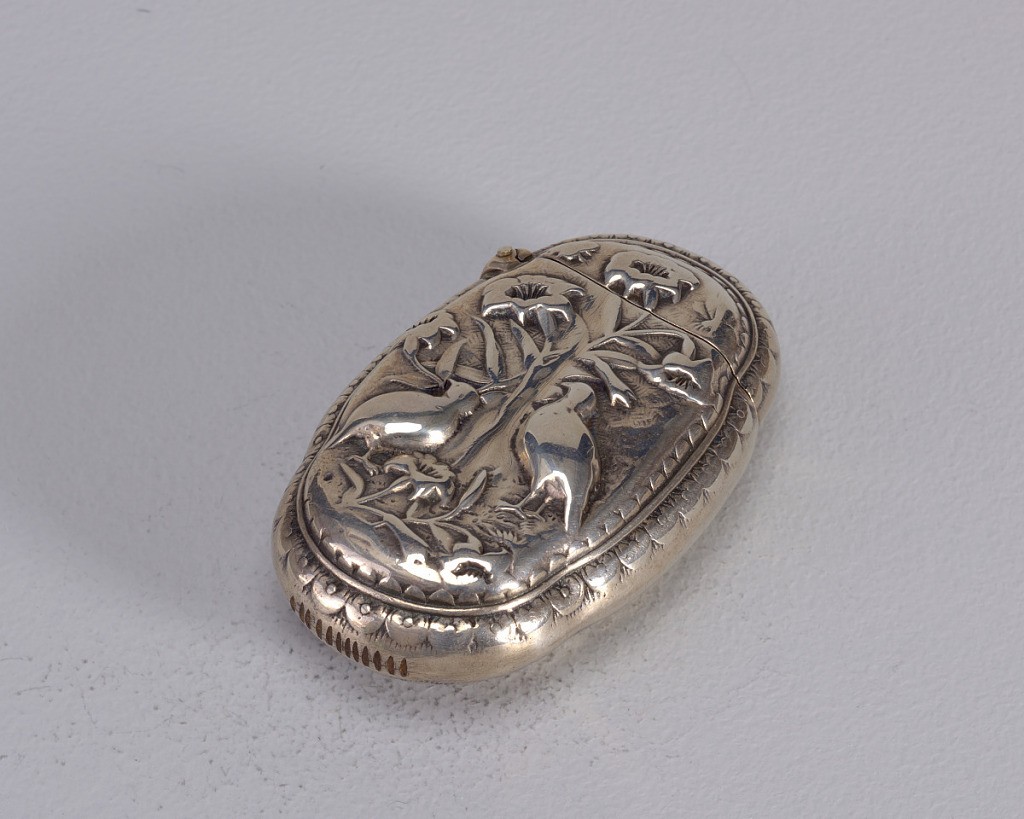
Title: Quail and Floral Decoration
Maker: Gorham Manufacturing Company, Providence, Rhode Island, USA, founded 1818
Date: ca. 1886
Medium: Silver
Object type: Matchsafe
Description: Oval, with upper and lower of left and right sides cinched slightly, featuring raised decoration of a pair of quails and lily flowers, all framed by double band of petal-like ornament. Reverse features rooster and hen among floral decoration. Lid hinged on side. Striker incised on bottom.